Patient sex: M
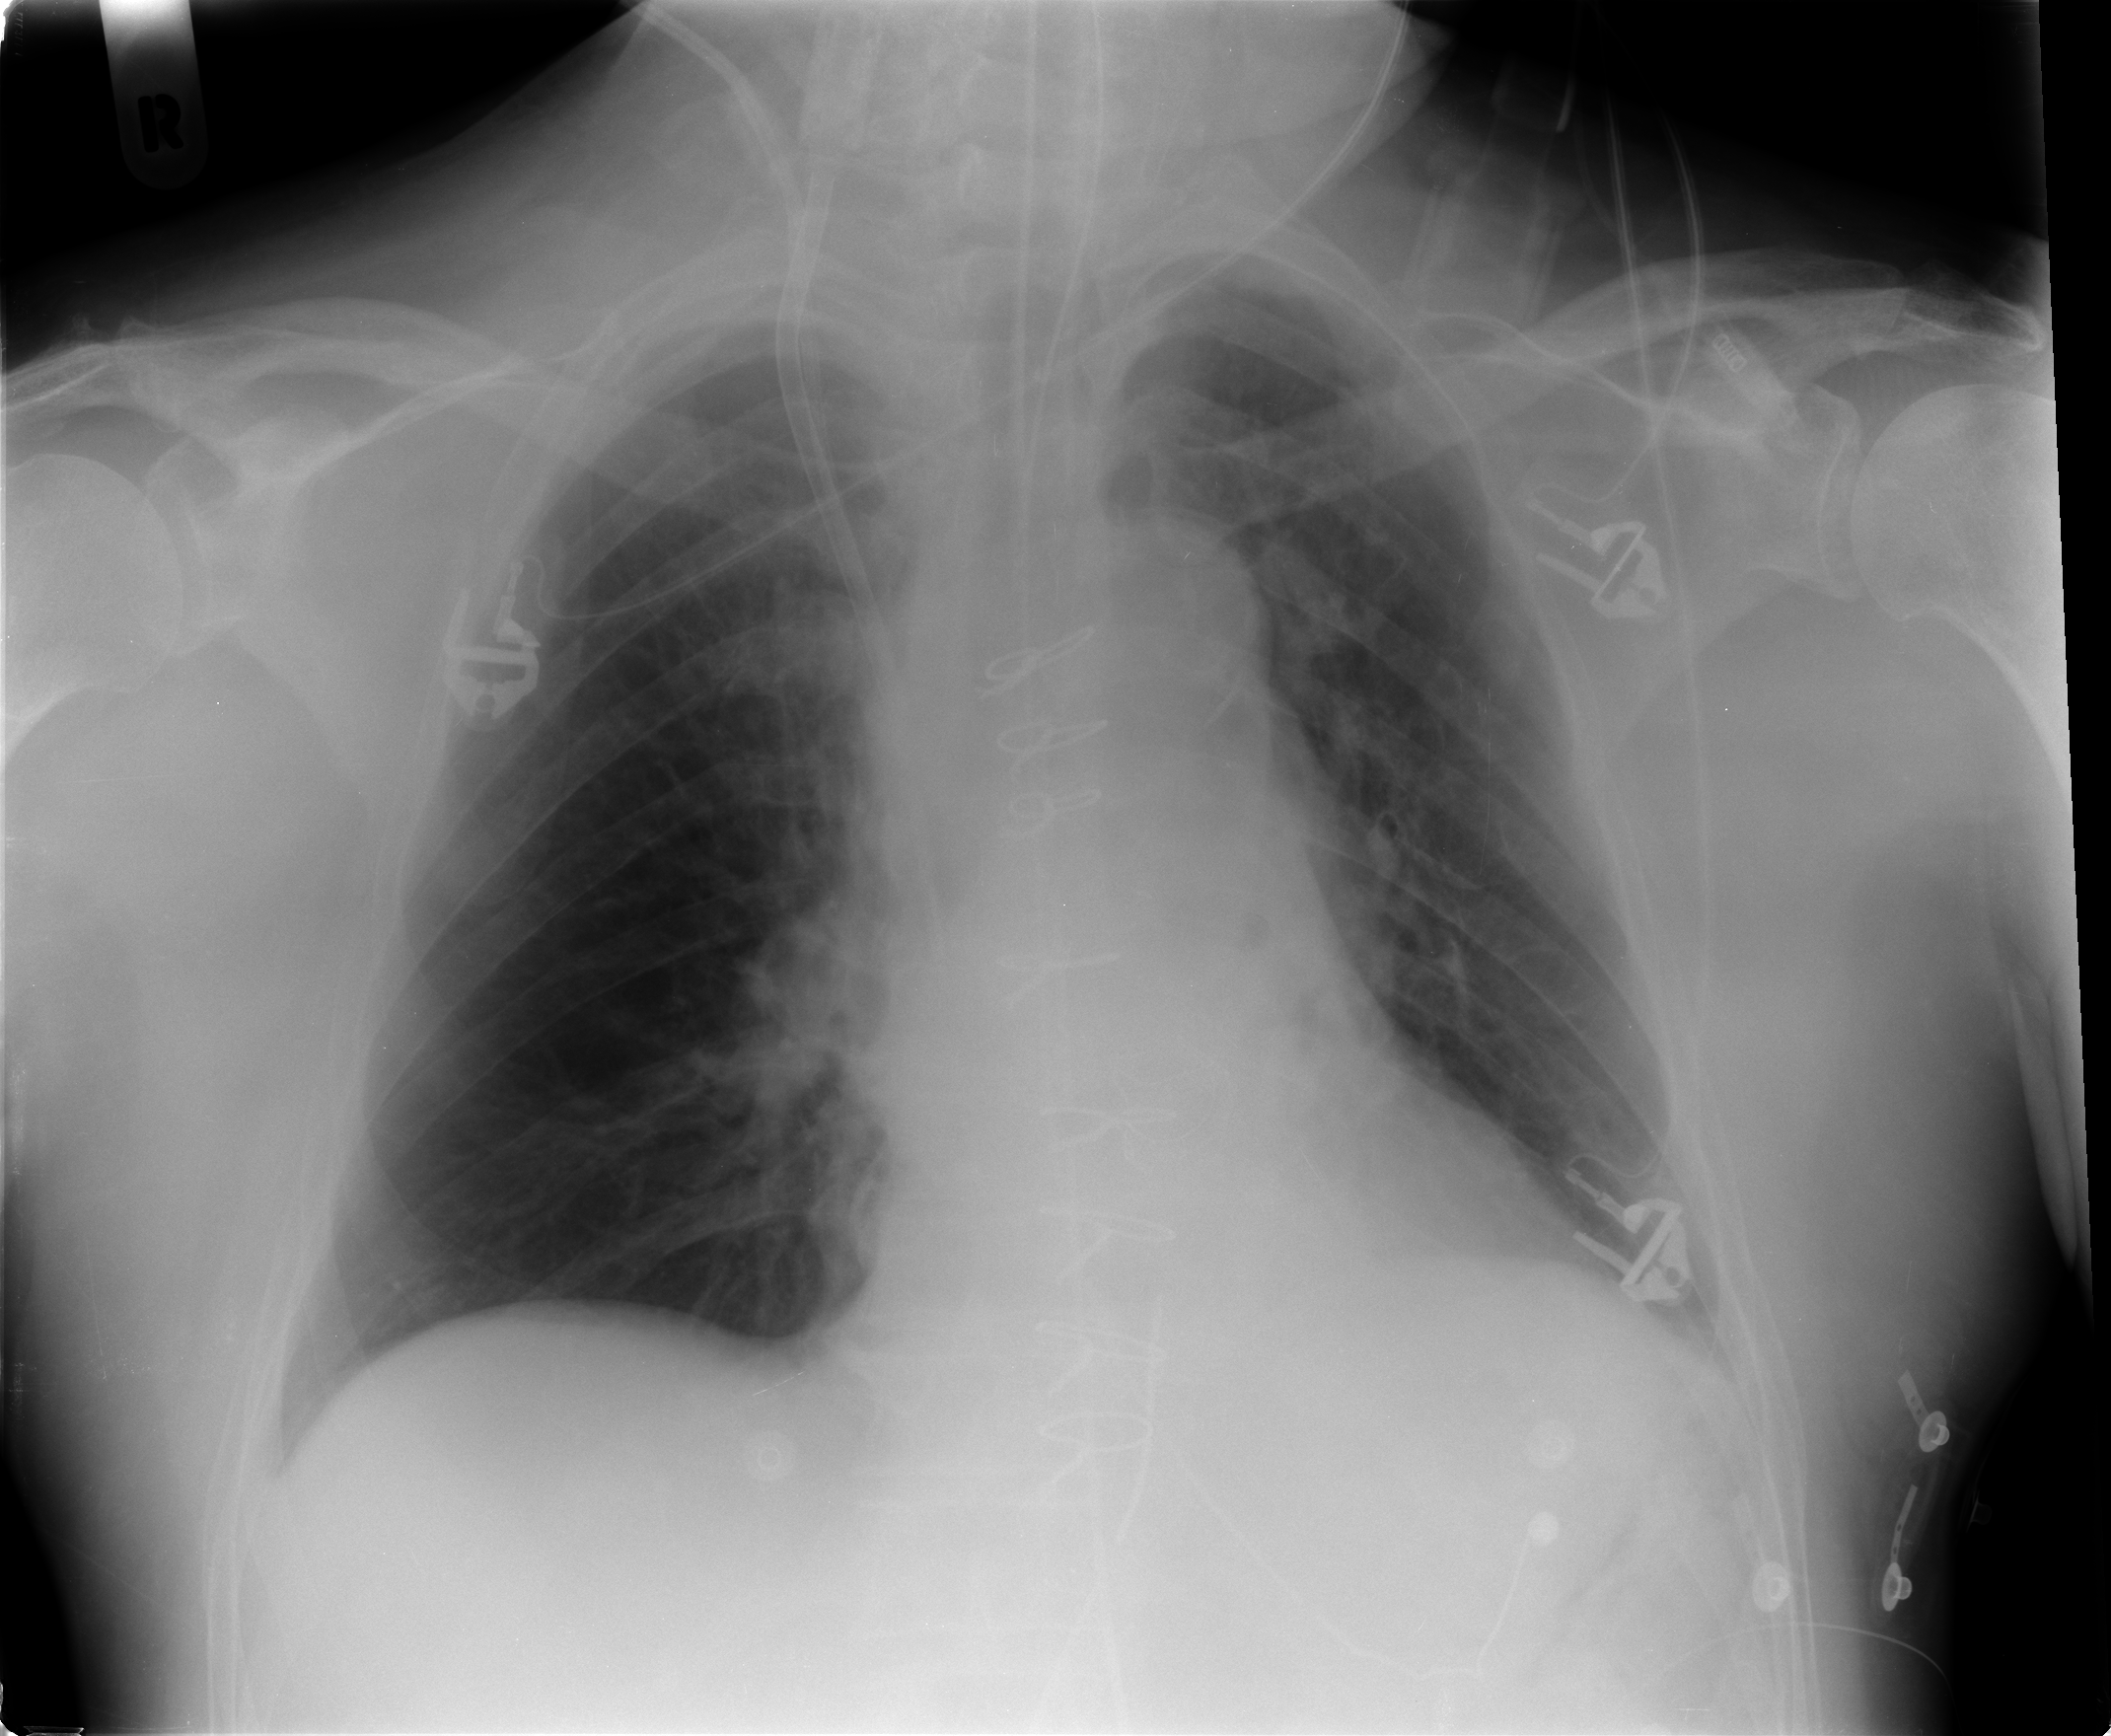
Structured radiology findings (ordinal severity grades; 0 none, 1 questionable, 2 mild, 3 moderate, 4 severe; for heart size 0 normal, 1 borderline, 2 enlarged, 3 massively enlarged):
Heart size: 0
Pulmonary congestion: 0
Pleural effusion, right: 0
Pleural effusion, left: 0
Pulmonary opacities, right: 0
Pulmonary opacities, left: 0
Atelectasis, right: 0
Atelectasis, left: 1